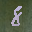
Label: 8